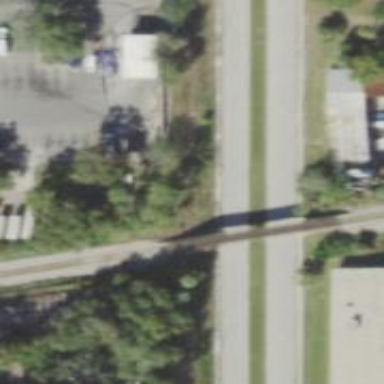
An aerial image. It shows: Bridge over railway line.